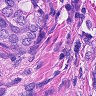
Metastatic tissue present: yes